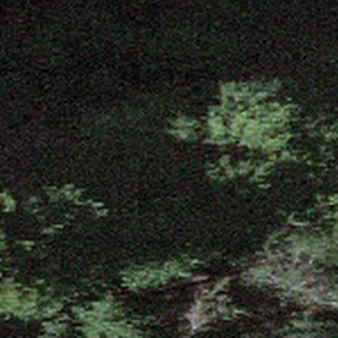
Label: other